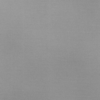
Label: dusty